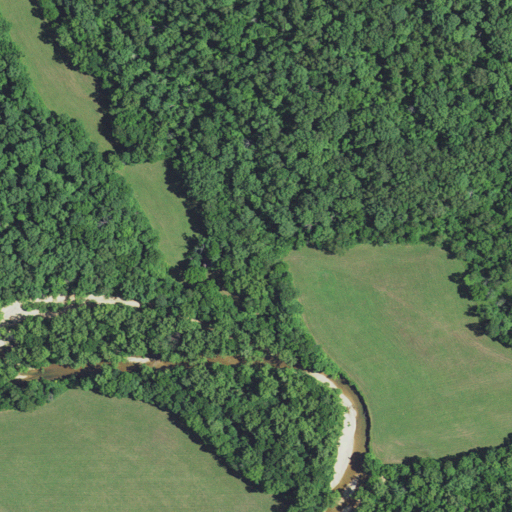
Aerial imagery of valley in Missouri named Hodge Hollow containing deciduous forest, pasture, open development, and mixed forest